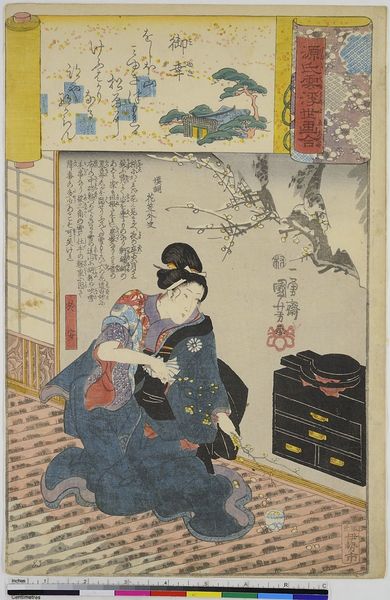
Titel: Miyuki, Blatt 29 aus der Serie: Genji Wolken zusammen mit Ukiyo-e
Künstler: Utagawa Kuniyoshi
Standort: Hamburg
Institution: Museum für Kunst und Gewerbe Hamburg
Schlagwörter: baum, gelb, frau, kleid, blüten, malerei, strauch, zweige, boden, figur, person, holzschnitt, japan, schrank, japanisch, gestalt, zweig, asien, druckgraphik, druckgrafik, literatur, asiatisch, china, küche, zeit, farbholzschnitt, edo, charaktere, reproduktionen, druckerzeugnisse, rollbild, bäume, sträucher, blütenzweig, lit, literarische, genji